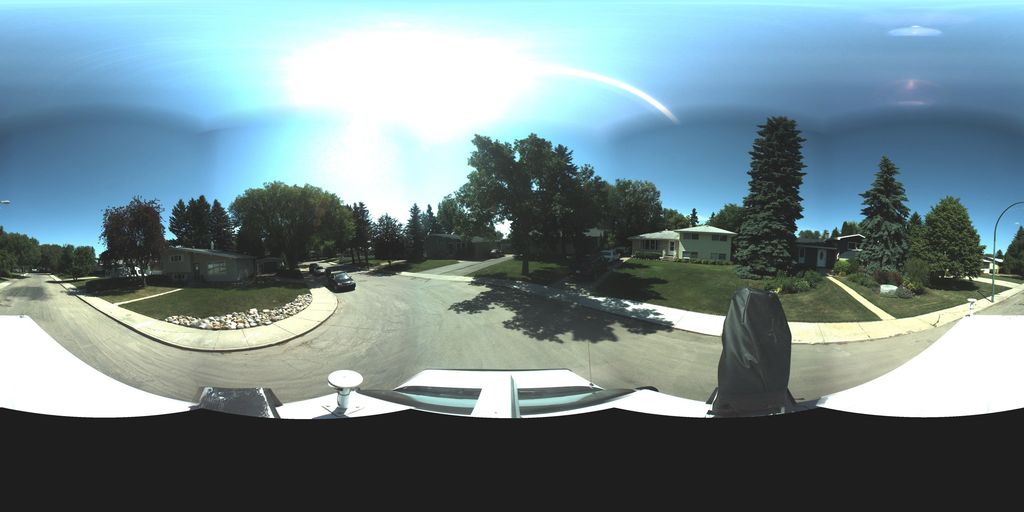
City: saskatoon